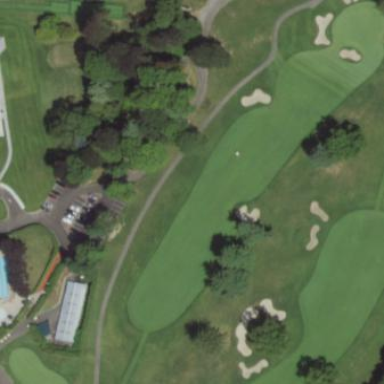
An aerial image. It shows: Grassy area designated as golf fairway.